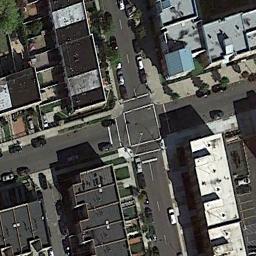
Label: intersection